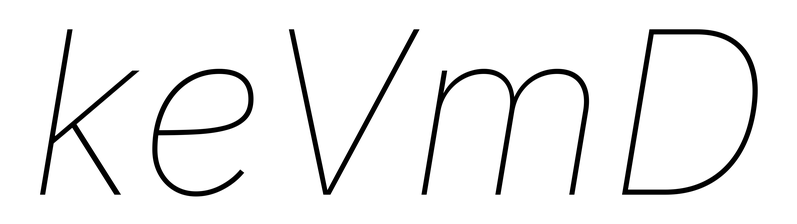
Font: Inter-Italic_Thin_Italic